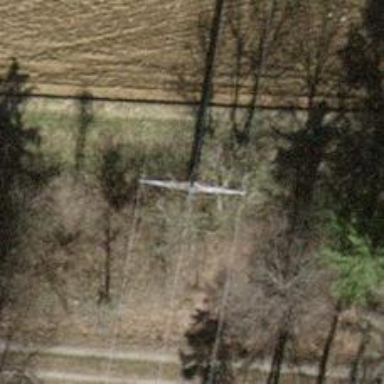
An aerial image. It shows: Power pole.